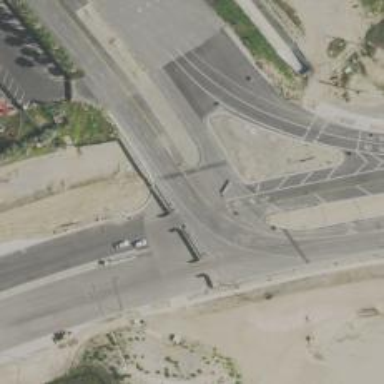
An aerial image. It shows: Marked crossing on cycleway road.